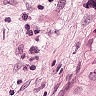
Metastatic tissue present: yes